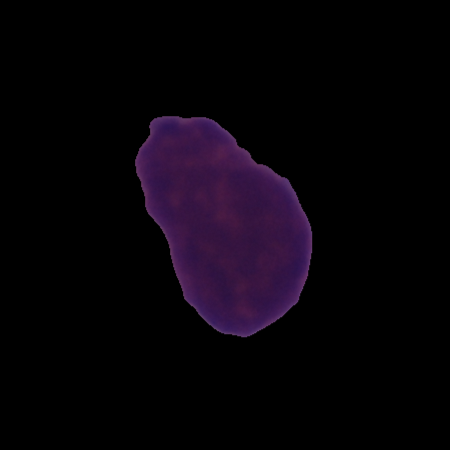
Label: cancer